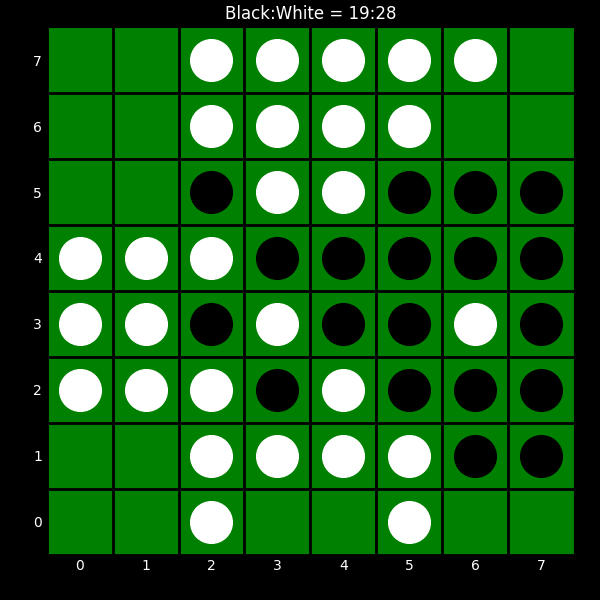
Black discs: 19
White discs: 28